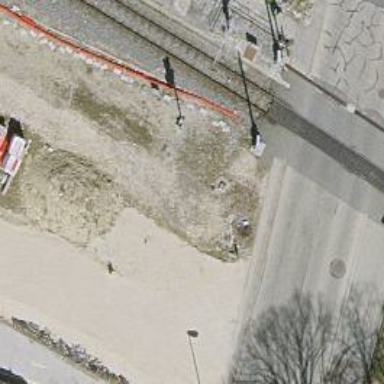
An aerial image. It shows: Railway buffer stop.